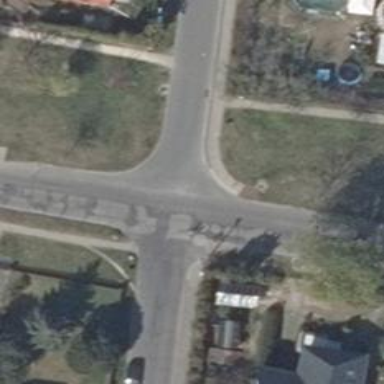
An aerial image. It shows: Unmarked road crossing.